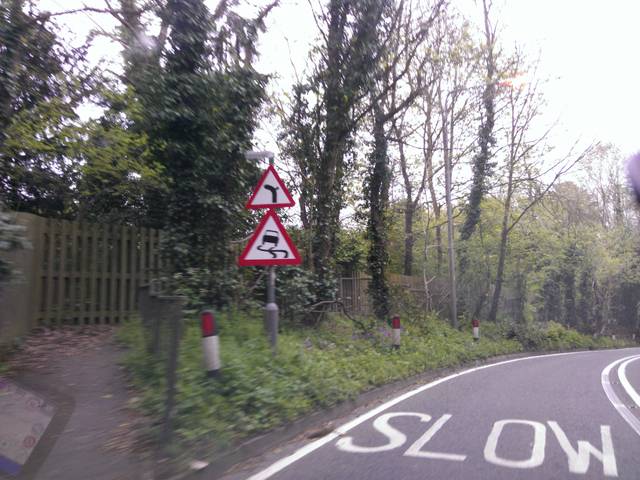
Region: United Kingdom
Coordinates: 51.952, 0.6351